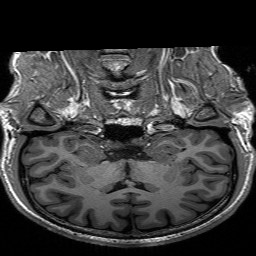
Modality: T1w
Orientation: sagittal
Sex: male